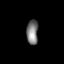
Tissue: lung
Cell type: Epithelial cells
Senescence score: 0.2178
Nuclear area (px): 277
Mean DAPI intensity: 126.213